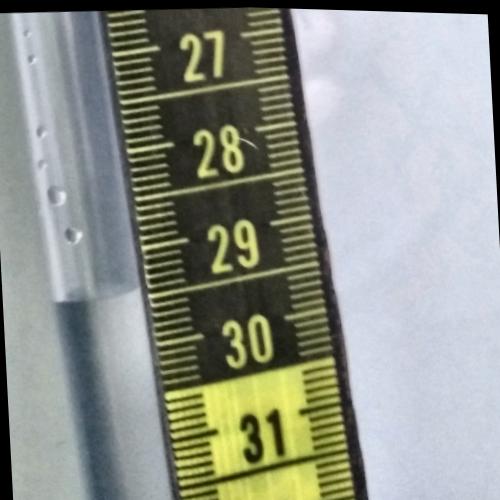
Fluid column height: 29.4 cm